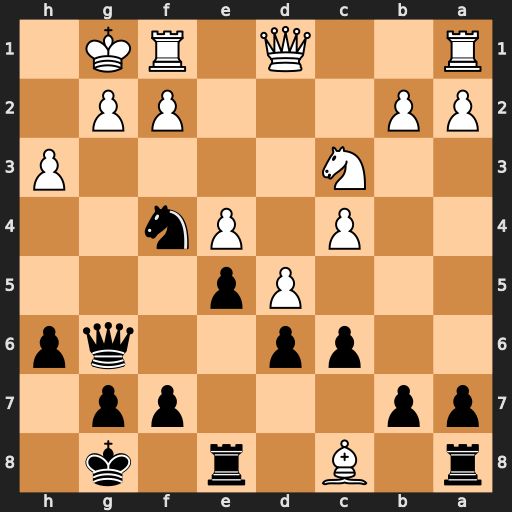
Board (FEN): r1B1r1k1/pp3pp1/2pp2qp/3Pp3/2P1Pn2/2N4P/PP3PP1/R2Q1RK1
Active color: b
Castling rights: -
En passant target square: -
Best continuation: Qxg2#